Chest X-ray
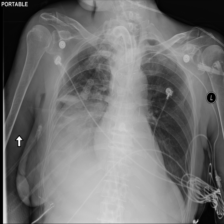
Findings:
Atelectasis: negative
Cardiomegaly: negative
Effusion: negative
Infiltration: negative
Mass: positive
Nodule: negative
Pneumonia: negative
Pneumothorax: negative
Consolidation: positive
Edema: negative
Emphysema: negative
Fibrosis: negative
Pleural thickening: negative
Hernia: negative